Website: bh-photo
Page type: billing-address
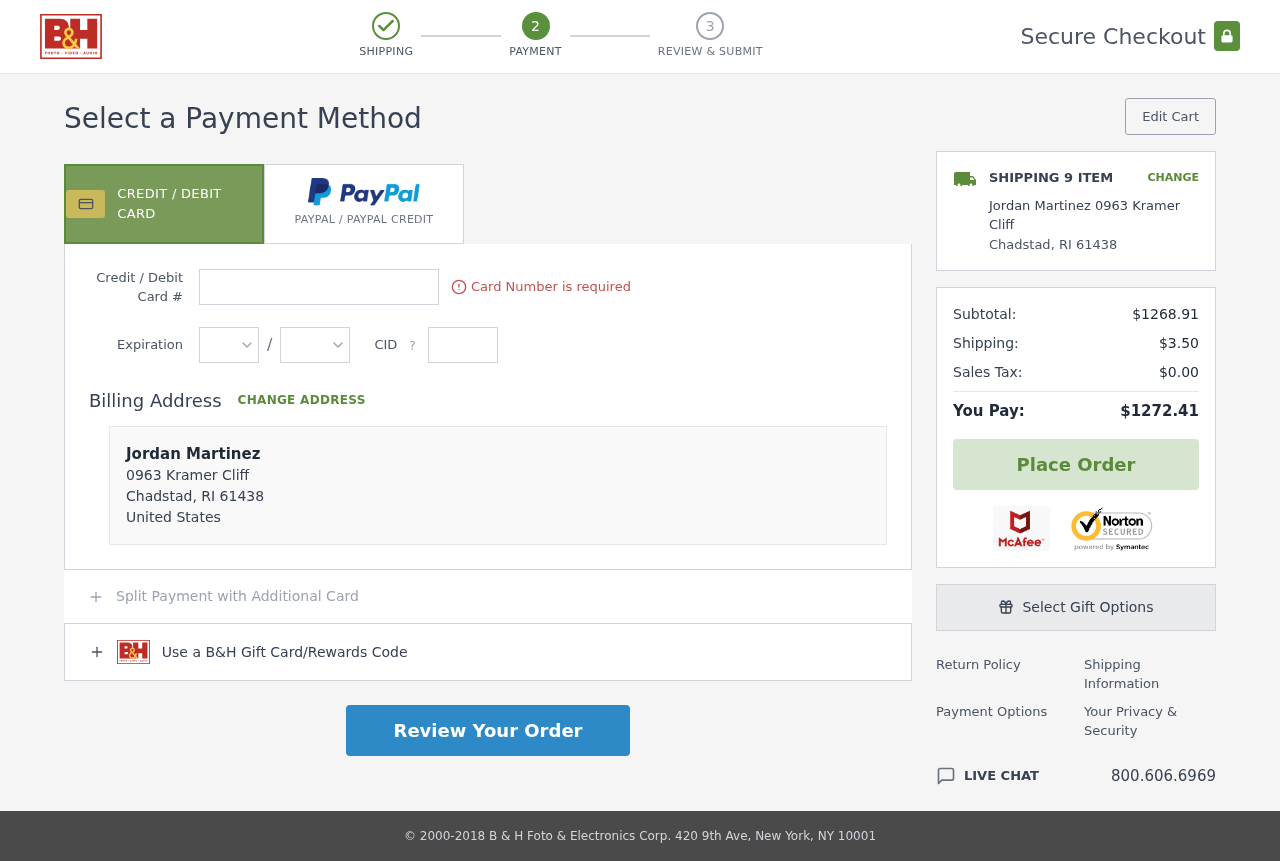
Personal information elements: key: PII_CARD_CVV
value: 887
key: PII_CARD_EXPIRY_MONTH
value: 08
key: PII_CARD_EXPIRY_YEAR
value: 29
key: PII_CARD_NUMBER
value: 2705 2327 5804 5259
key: PII_CITY
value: Chadstad
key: PII_COUNTRY
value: United States
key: PII_FULLNAME
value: Jordan Martinez
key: PII_FULLNAME2
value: Jordan Martinez
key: PII_POSTCODE
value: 61438
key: PII_STATE_ABBR
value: RI
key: PII_STREET
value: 0963 Kramer Cliff
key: PII_POSTCODE_FULL
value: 61438
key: PII_POSTCODE_NUMERIC
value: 61438
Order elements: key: ORDER_NUM_ITEMS
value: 9
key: ORDER_SUBTOTAL
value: $1268.91
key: ORDER_SHIPPING_COST
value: $3.50
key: ORDER_TAX
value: $0.00
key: ORDER_TOTAL
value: $1272.41